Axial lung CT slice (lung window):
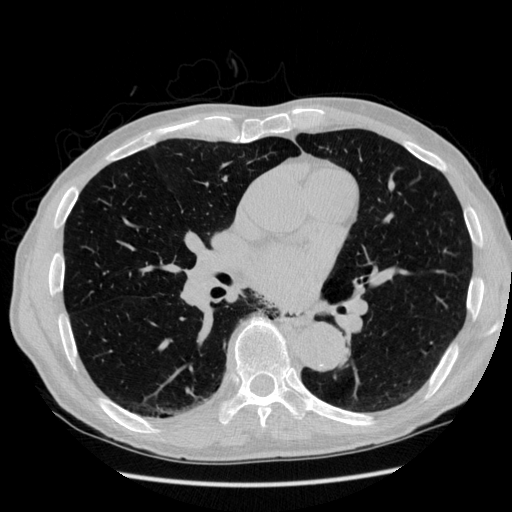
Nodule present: no